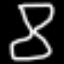
Label: hourglass